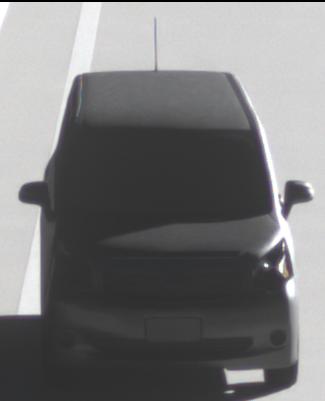
Make: Toyota
Model: Noah
Detailed model: Voxy R70G
Model produced from: 2007
Model produced until: 2013
Doors: 5
Color: gray
Road condition: dry road
Daytime: morning or afternoon
Contrast: high contrast